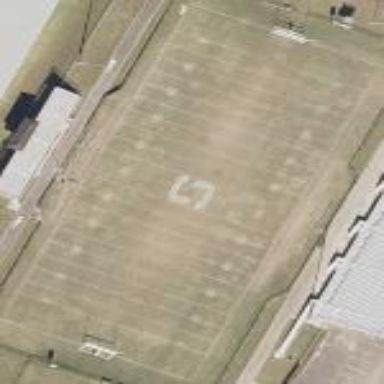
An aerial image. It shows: Pitch for American football.